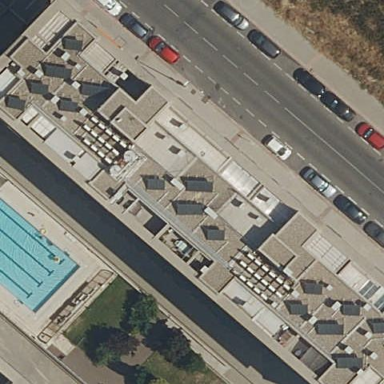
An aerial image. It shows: Residential building.